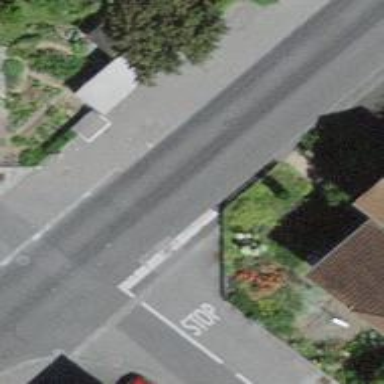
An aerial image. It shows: Public transport stop position.